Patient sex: F
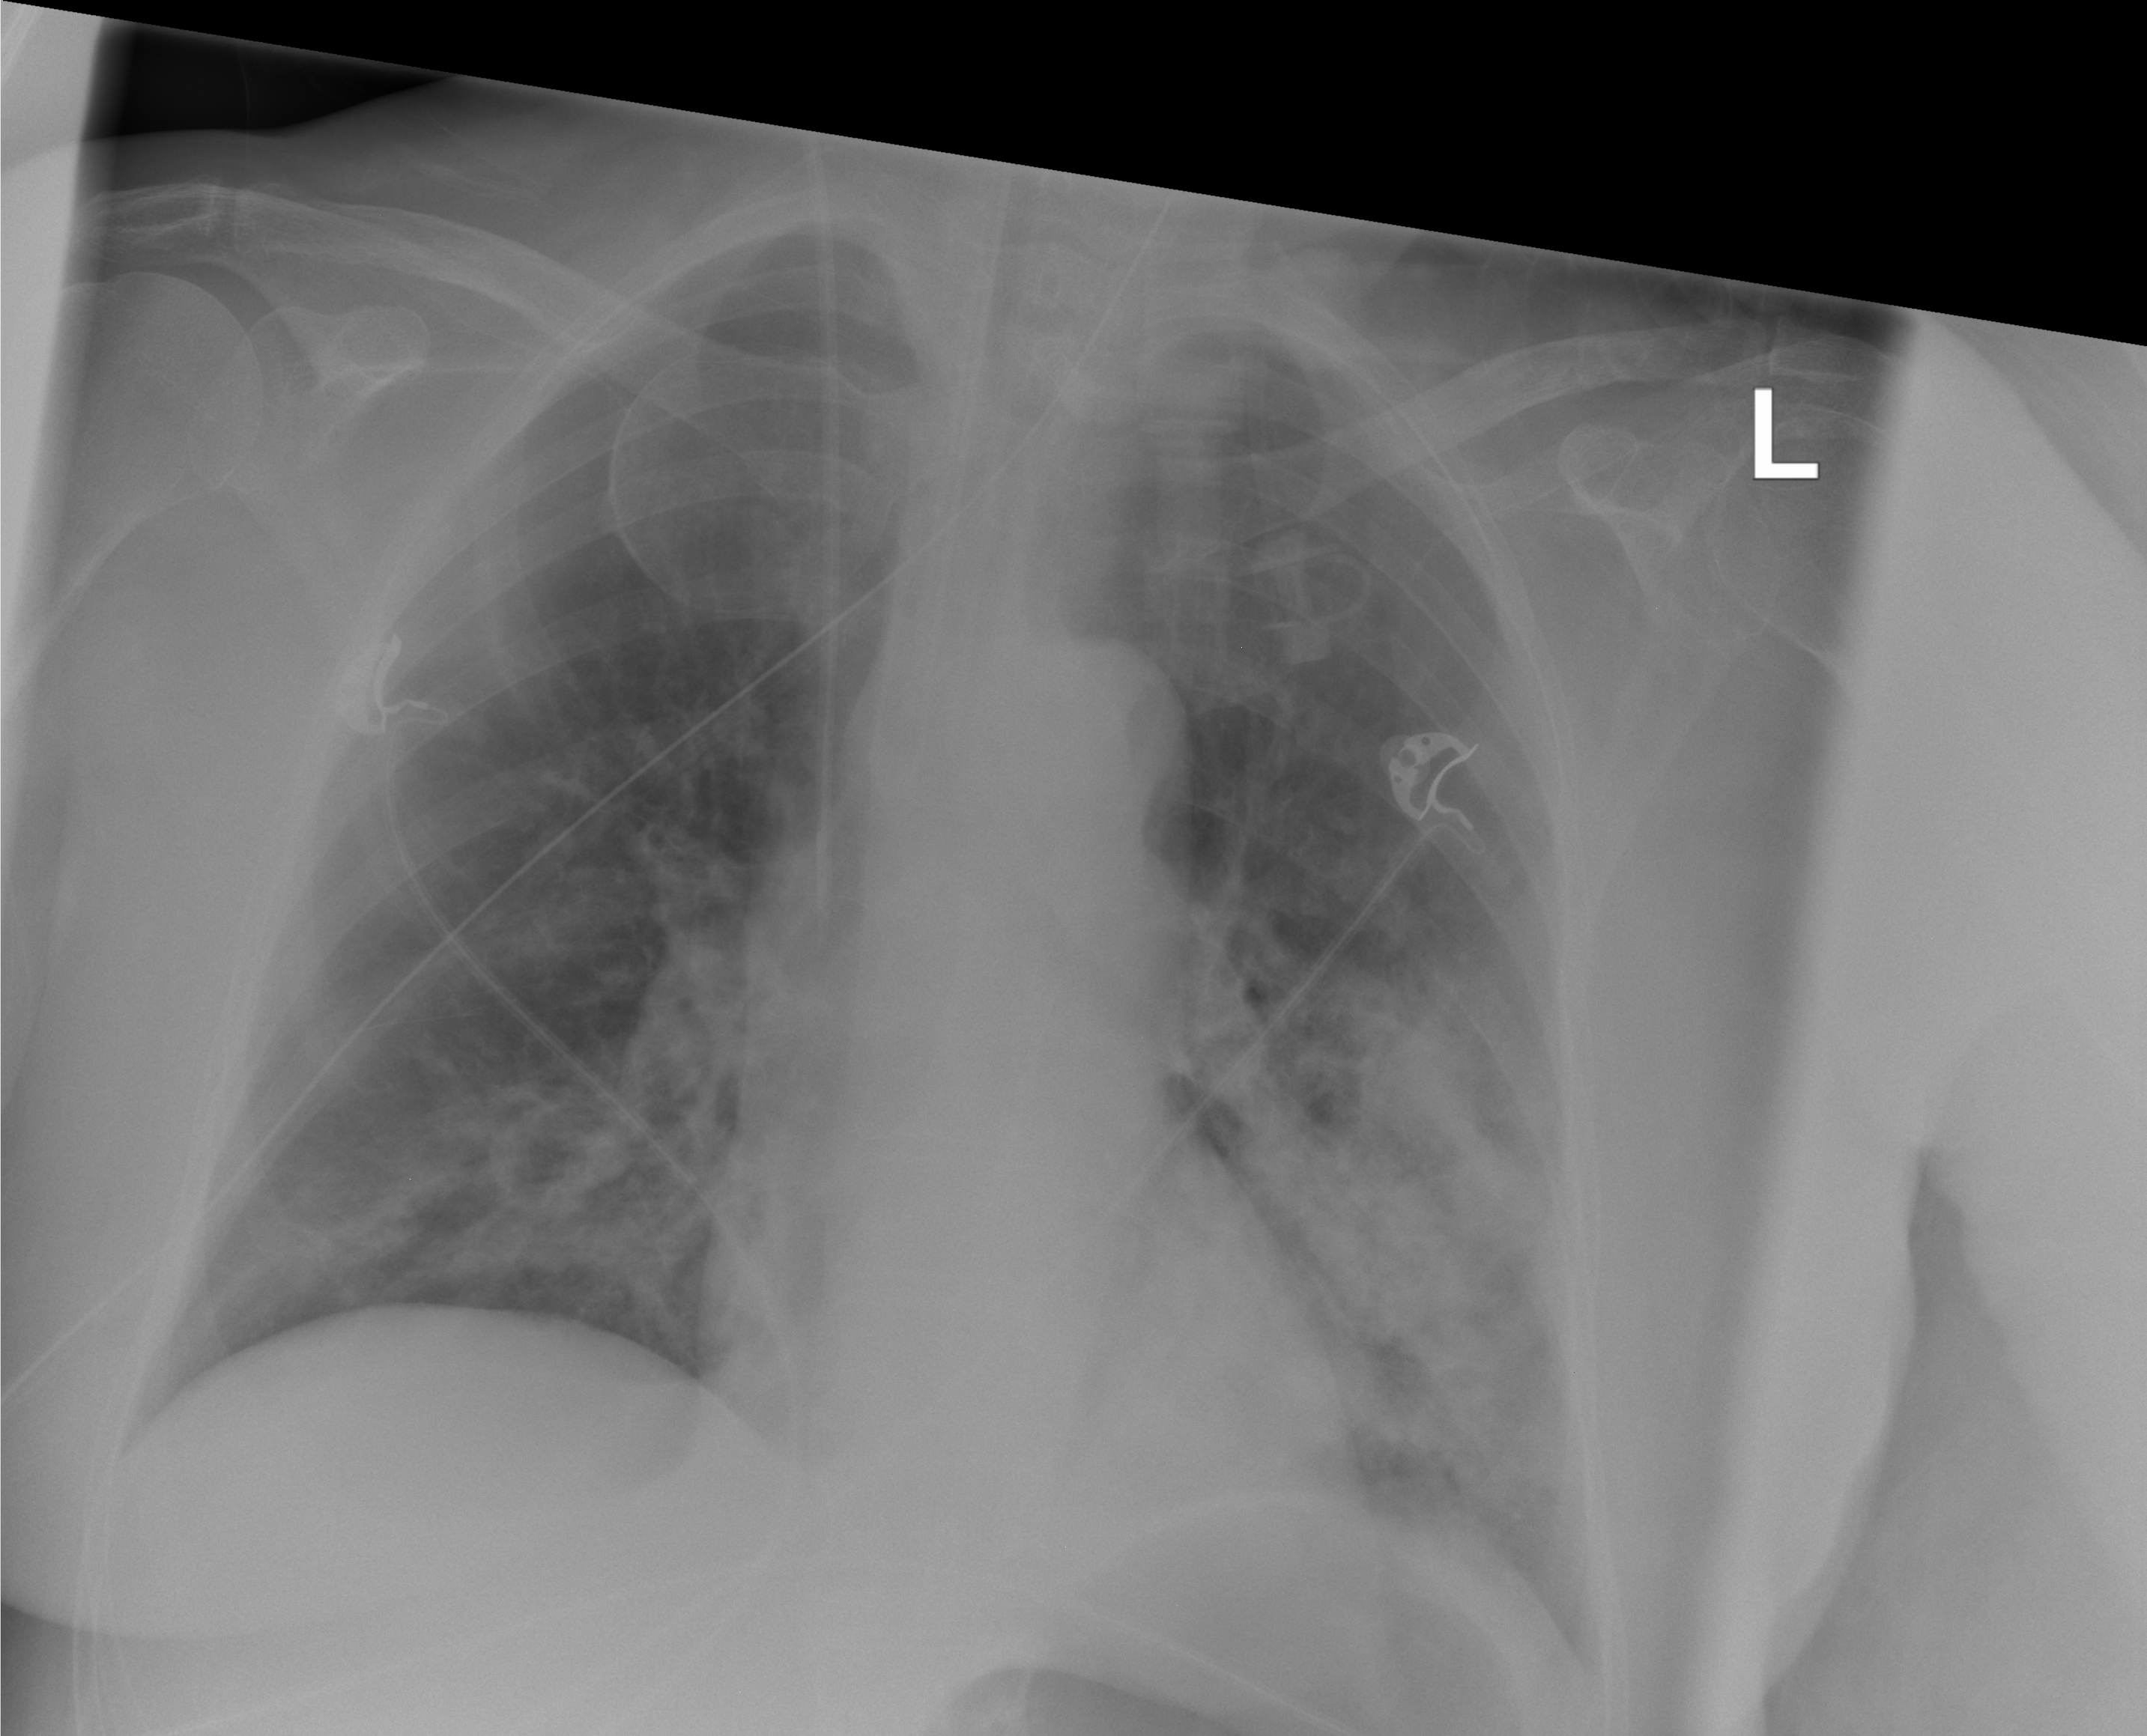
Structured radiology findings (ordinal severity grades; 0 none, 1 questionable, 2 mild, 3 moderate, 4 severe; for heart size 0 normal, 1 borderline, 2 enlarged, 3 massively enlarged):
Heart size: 0
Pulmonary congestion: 2
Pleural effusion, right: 0
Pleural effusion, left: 2
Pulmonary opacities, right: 2
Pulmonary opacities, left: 3
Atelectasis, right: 0
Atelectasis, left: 2